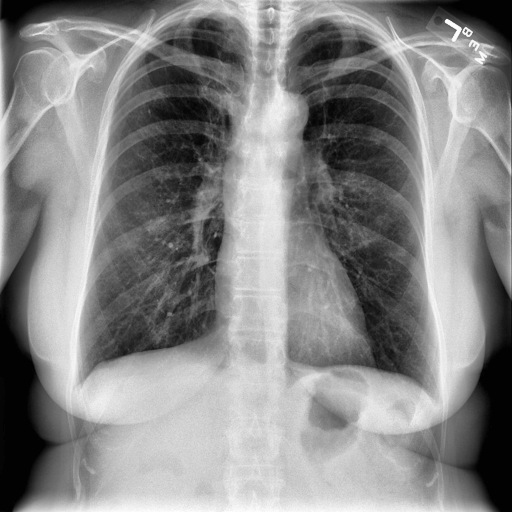
Finding: NORMAL